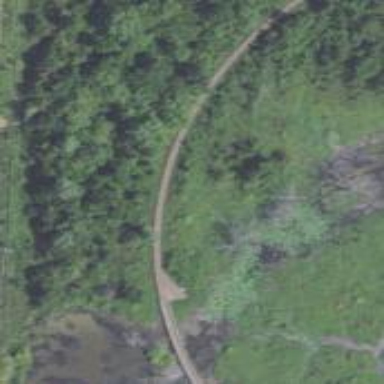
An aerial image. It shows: Footway bridge.